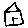
Label: house